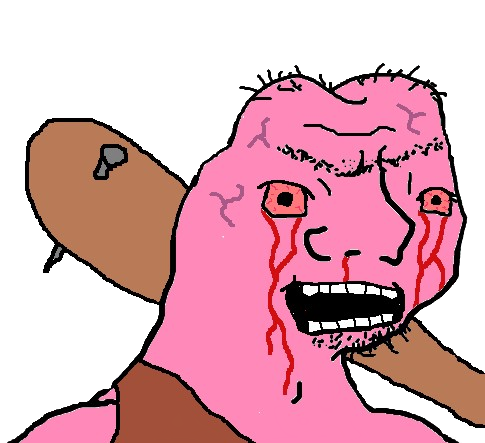
Label: 5_Grug